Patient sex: M
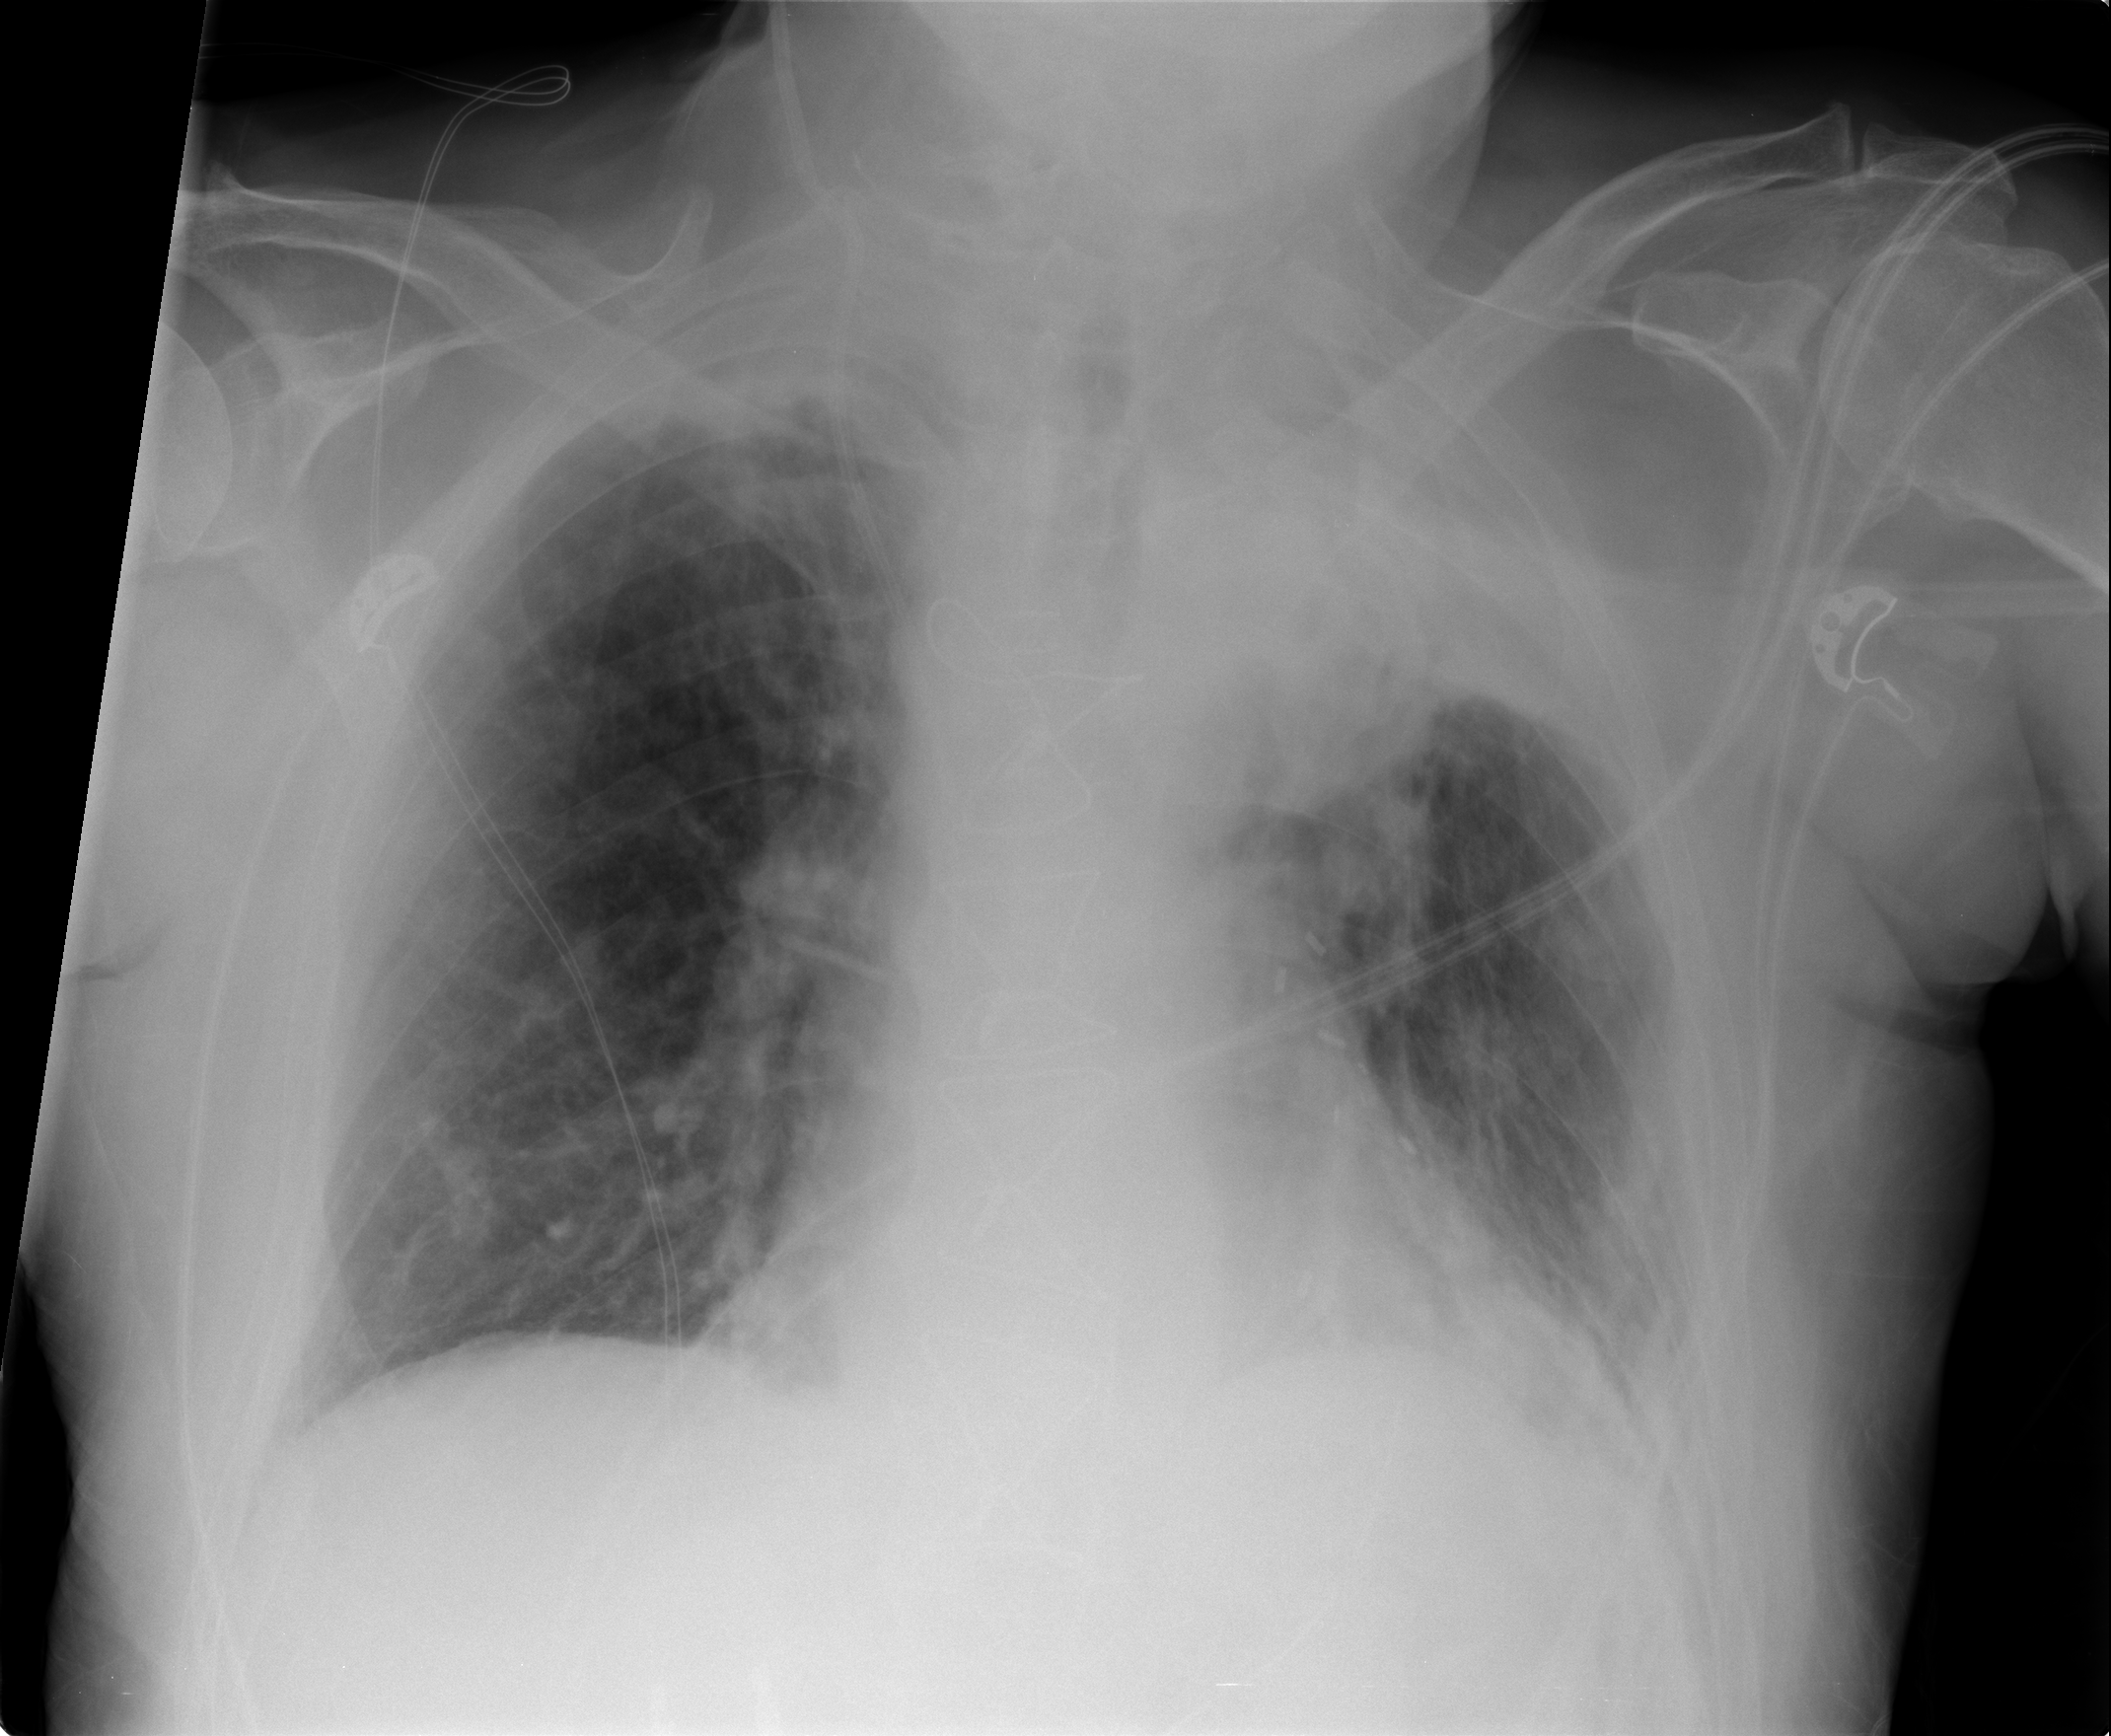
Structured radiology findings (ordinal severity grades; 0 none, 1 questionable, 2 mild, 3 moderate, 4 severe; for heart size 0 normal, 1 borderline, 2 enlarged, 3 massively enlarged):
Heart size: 0
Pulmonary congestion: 0
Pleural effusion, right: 0
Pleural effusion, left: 1
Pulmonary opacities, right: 0
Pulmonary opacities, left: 2
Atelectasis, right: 0
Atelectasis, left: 2